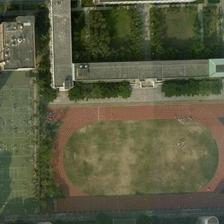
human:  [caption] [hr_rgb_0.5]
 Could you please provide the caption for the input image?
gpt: basketball courts, soccer fields and tennis courts are close to the building, and many people are gathered here .

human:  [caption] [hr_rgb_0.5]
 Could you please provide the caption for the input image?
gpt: a playground with three basketball fields next to it is between two buildings .

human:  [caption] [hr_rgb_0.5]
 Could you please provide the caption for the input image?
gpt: several large buildings are around a playground .

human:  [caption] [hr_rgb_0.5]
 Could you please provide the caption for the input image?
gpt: a playground is next to several buildings and many green plants .

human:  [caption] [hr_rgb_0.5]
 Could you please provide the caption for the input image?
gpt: a playground is next to several buildings and many green plants .